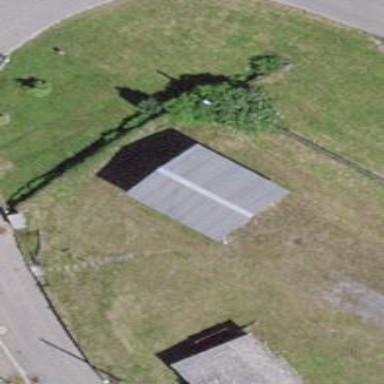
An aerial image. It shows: Shed.